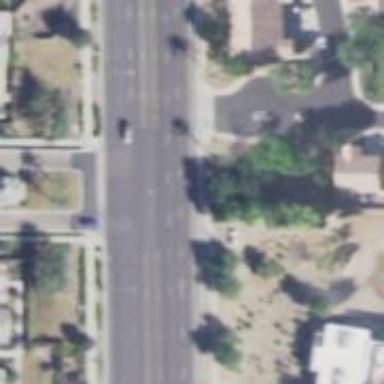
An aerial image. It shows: Secondary road with asphalt surface and sidewalk on the left.